Question: I am using react-navigation and react-navigation-stack in my code. Done everything as told in the react-navigation documentation. Still getting this error. You can see the code and the error in the screenshot below. Any help will be appreciated.
Thanks

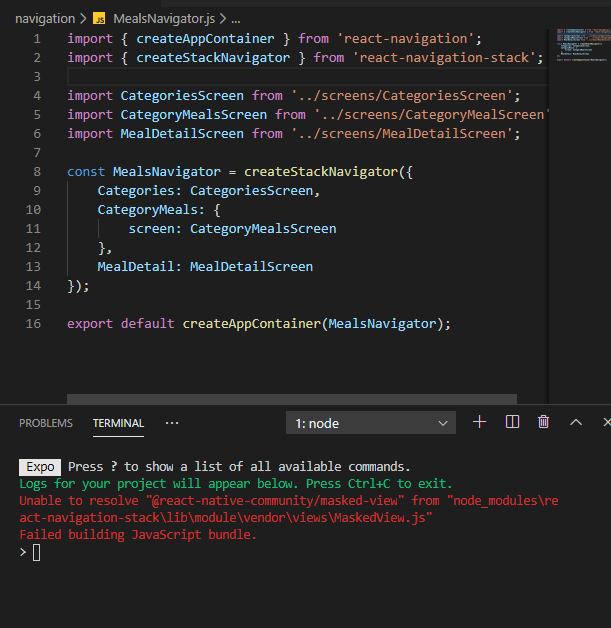
Answer: You also need to install @react-native-community/masked-view. Because it is used by react-navigation-stack.
Use following command to install both :-
'''
npm install react-navigation-stack @react-native-community/masked-view
'''